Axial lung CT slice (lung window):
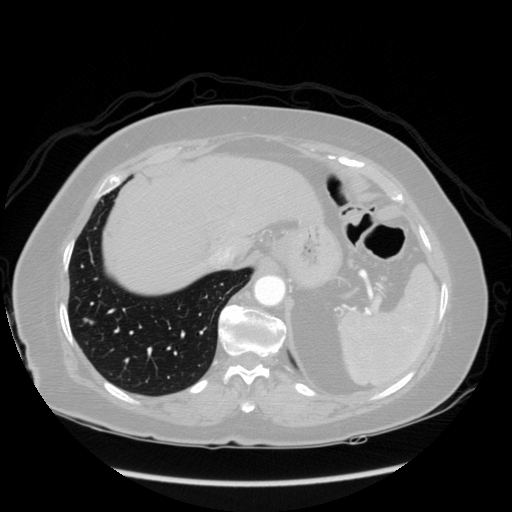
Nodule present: yes
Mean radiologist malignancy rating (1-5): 3